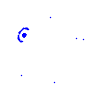
Particle: kaon